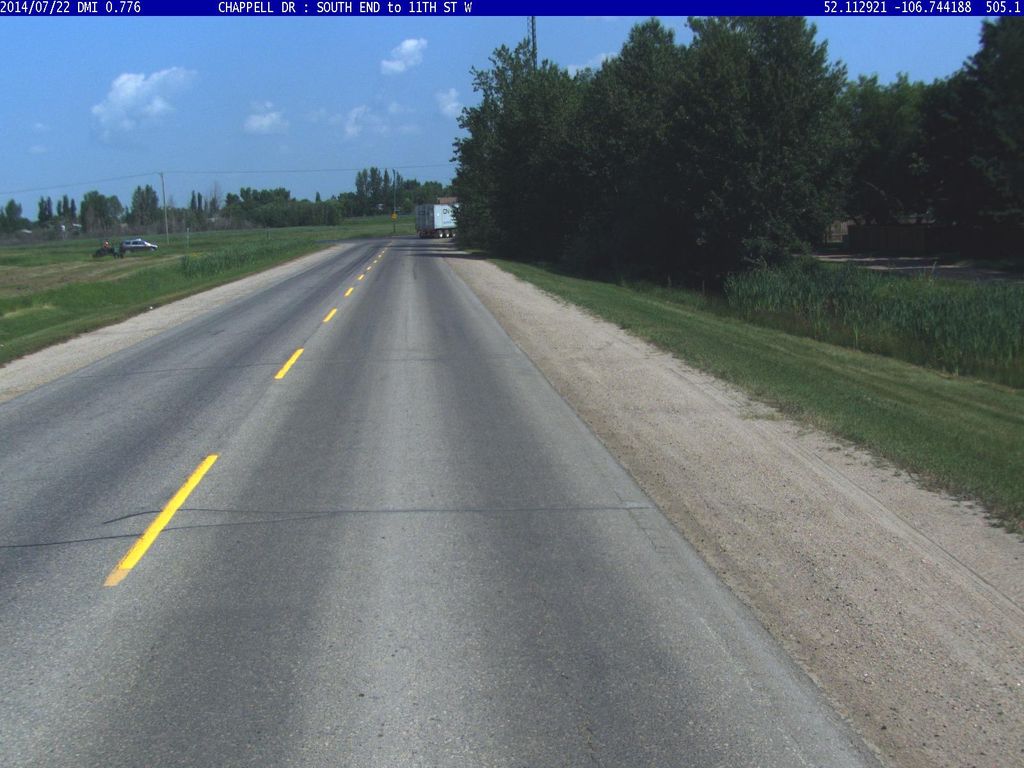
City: saskatoon